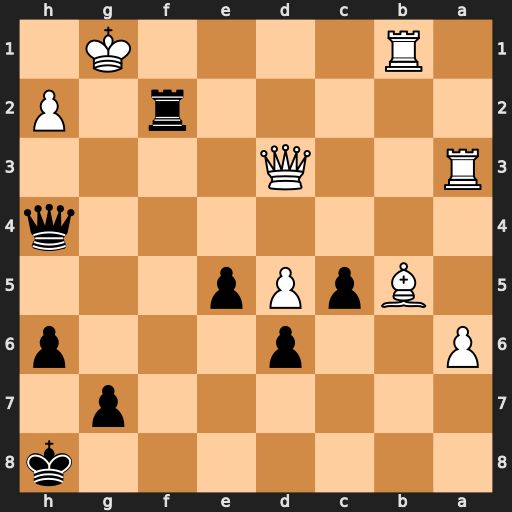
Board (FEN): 7k/6p1/P2p3p/1BpPp3/7q/R2Q4/5r1P/1R4K1
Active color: b
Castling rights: -
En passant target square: -
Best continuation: Qxh2#